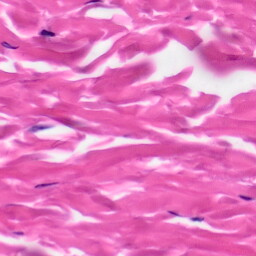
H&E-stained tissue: Skin